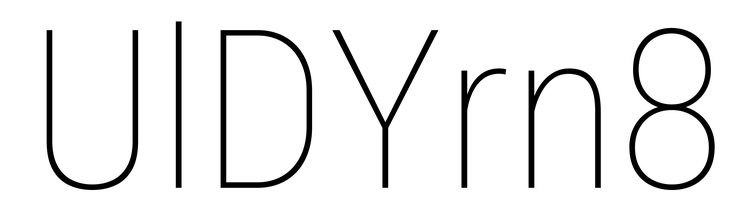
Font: Roboto_Condensed_Thin